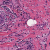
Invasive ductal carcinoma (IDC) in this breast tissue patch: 1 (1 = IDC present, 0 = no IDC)